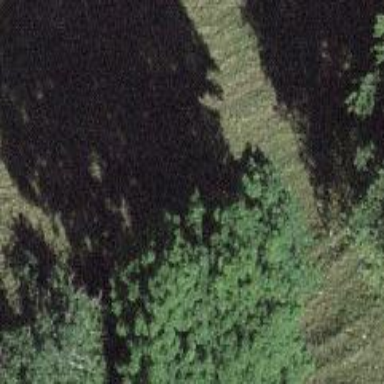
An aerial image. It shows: Row of trees in natural setting.